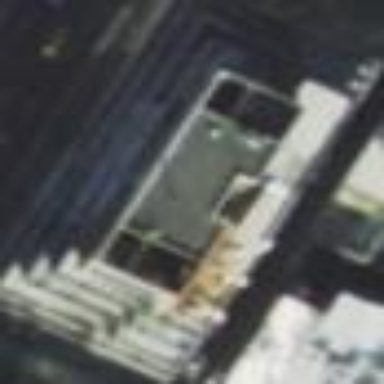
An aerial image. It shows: Part of building with flat concrete roof.